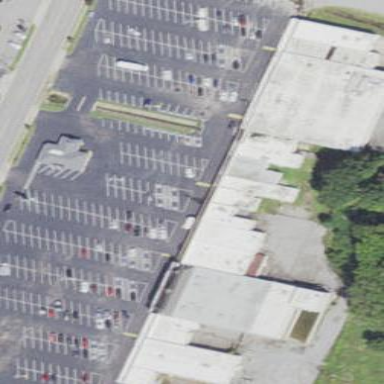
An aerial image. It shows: Retail area.